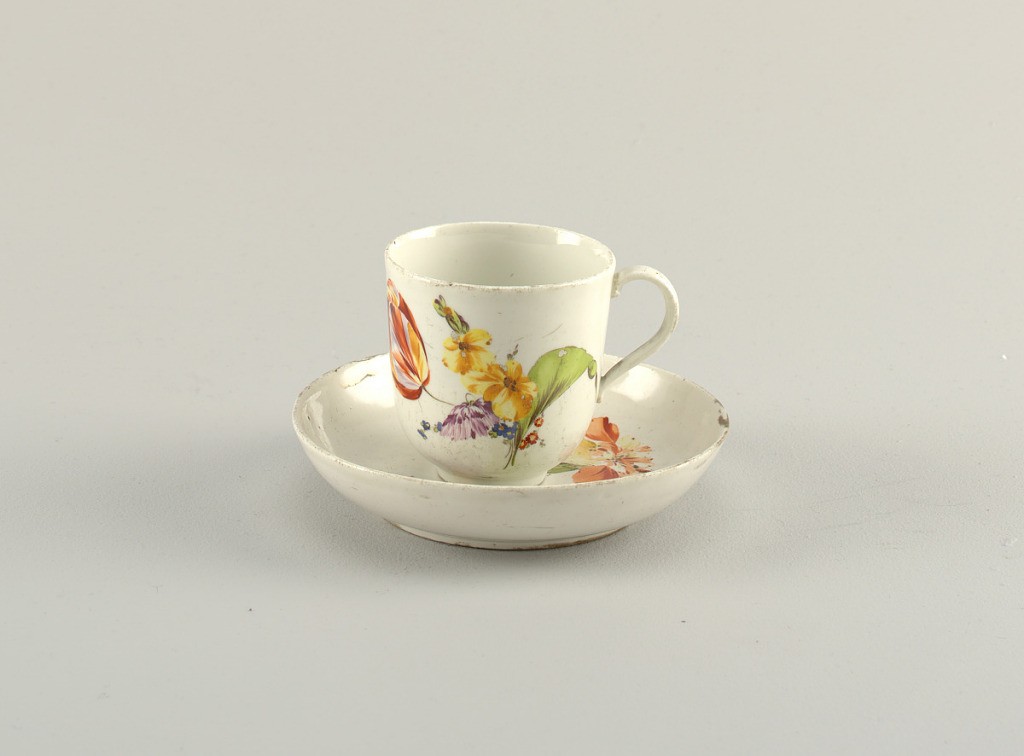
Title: Cup and Saucer
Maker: Kloster-Veilsdorf Porcelain Manufactory, German, established 1760
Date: late 18th–early 19th century
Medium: hard paste porcelain, vitreous enamel
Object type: cup and saucer
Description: Cup with handle, on a round foot saucer with high sides. Both painted with naturalistic flowers.